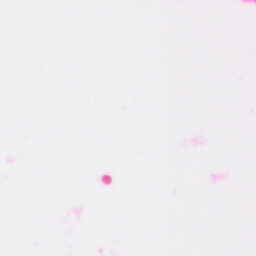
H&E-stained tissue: Colon